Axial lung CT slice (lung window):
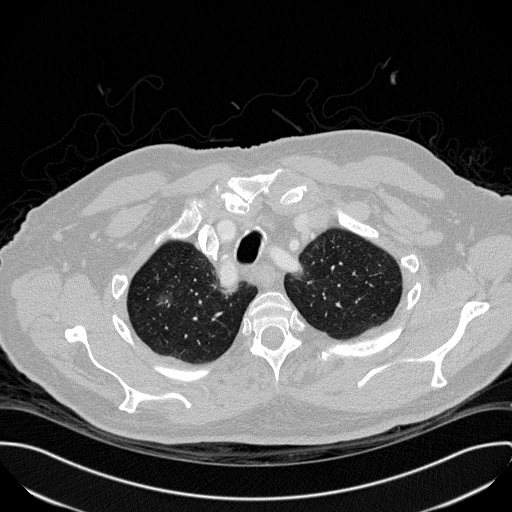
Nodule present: yes
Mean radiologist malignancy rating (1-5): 3.25